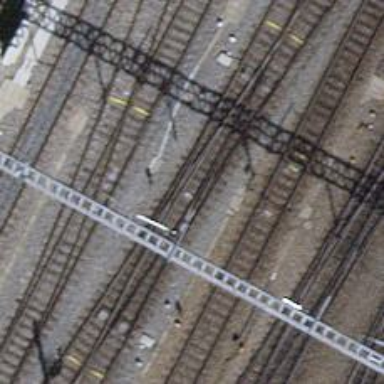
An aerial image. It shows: Single-track electrified railway siding with contact line.